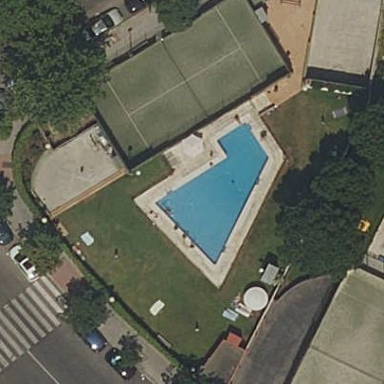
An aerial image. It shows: Swimming pool located in leisure land.